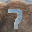
Label: 7